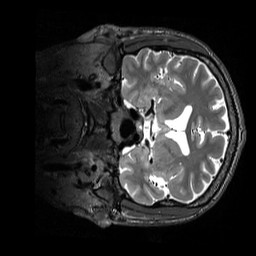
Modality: T2w
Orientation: coronal
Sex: male
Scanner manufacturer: siemens
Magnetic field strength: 3 T
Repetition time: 3.2 s
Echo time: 0.409 s